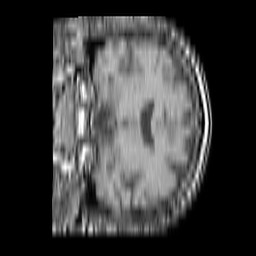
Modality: T1w
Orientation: coronal
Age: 64
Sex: male
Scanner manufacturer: philips
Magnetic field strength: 1.5 T
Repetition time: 0.1634 s
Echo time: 0.001863 s